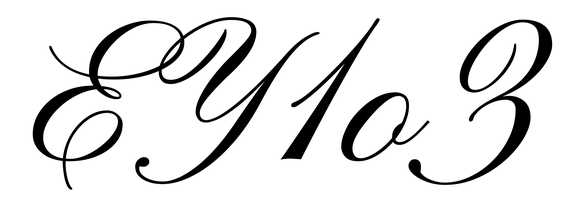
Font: PinyonScript-Regular